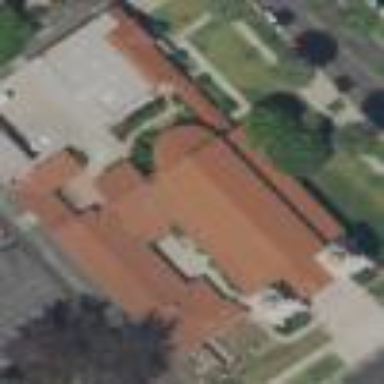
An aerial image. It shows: Building that serves as place of worship.